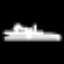
Label: frog